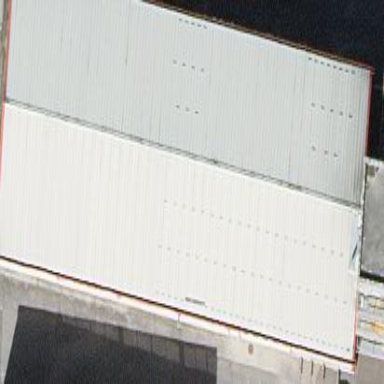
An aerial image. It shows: Industrial building.